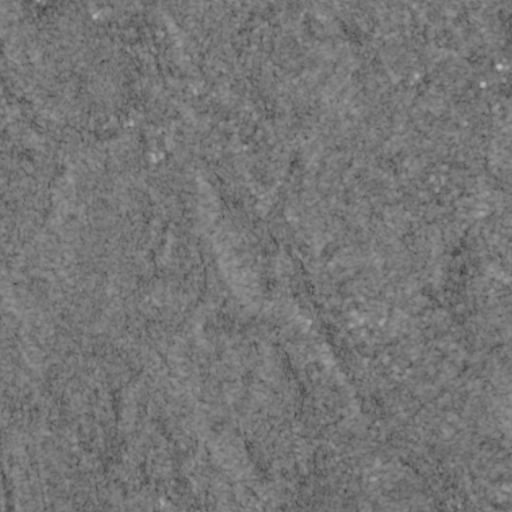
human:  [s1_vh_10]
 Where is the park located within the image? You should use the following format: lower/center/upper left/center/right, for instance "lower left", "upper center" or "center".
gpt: The park is located in the upper left of the image.
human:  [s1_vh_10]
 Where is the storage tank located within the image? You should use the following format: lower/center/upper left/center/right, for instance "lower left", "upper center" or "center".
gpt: The storage tank is located in the upper right of the image.
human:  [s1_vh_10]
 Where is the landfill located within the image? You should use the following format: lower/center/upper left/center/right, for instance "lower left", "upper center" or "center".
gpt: There is no landfill in the image.

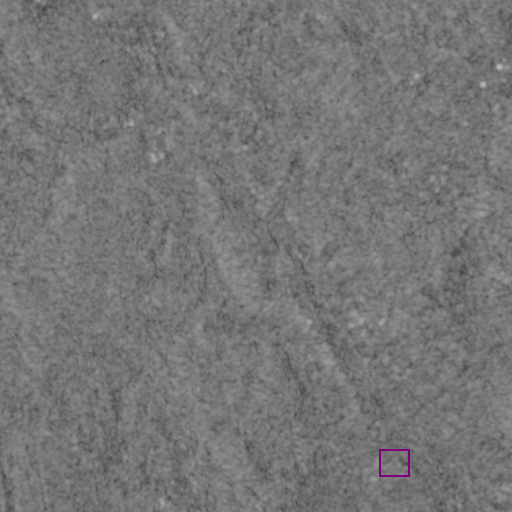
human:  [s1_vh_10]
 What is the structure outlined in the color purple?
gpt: The structure outlined in purple is a crop field.
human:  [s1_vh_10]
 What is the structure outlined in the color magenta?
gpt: There is no magenta outline.